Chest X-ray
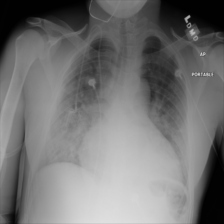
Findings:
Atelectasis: negative
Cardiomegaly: positive
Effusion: positive
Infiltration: positive
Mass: negative
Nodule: negative
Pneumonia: negative
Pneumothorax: negative
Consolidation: negative
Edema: negative
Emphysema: negative
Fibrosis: negative
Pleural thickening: negative
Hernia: negative